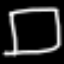
Label: square